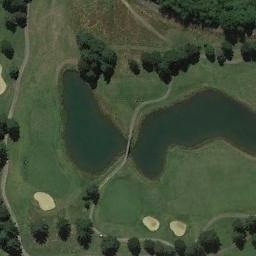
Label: golf_course